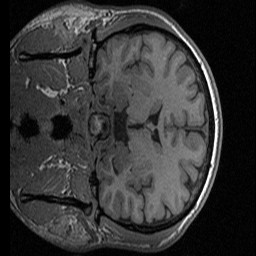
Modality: T1w
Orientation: coronal